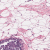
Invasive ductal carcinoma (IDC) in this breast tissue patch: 0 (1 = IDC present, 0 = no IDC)